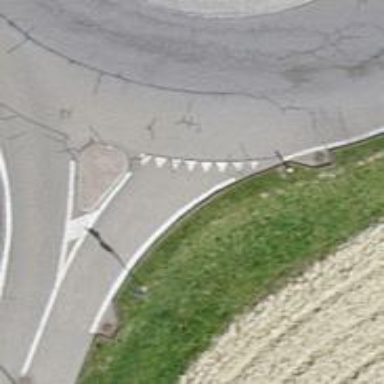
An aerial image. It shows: Road with "give way" sign.